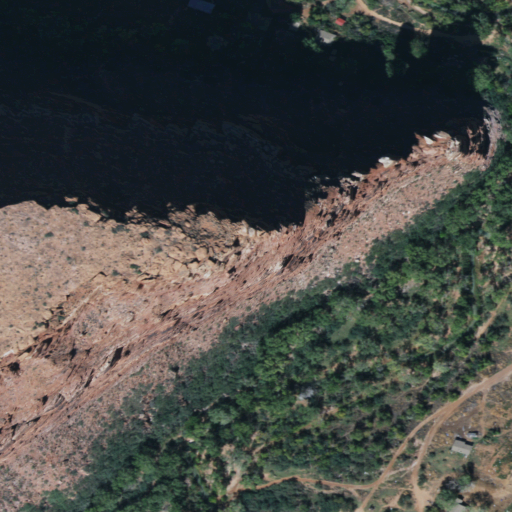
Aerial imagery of cliff(s) in Arizona named Wigleeva containing shrub, barren land, woody wetlands, herbaceous wetlands, open development, and low intensity development